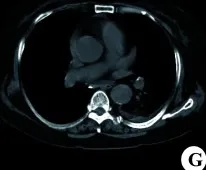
CT scanning and microbiological identification of case 1. (G) Chest CT showing left-sided pleural effusion.
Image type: radiology (ct)